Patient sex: M
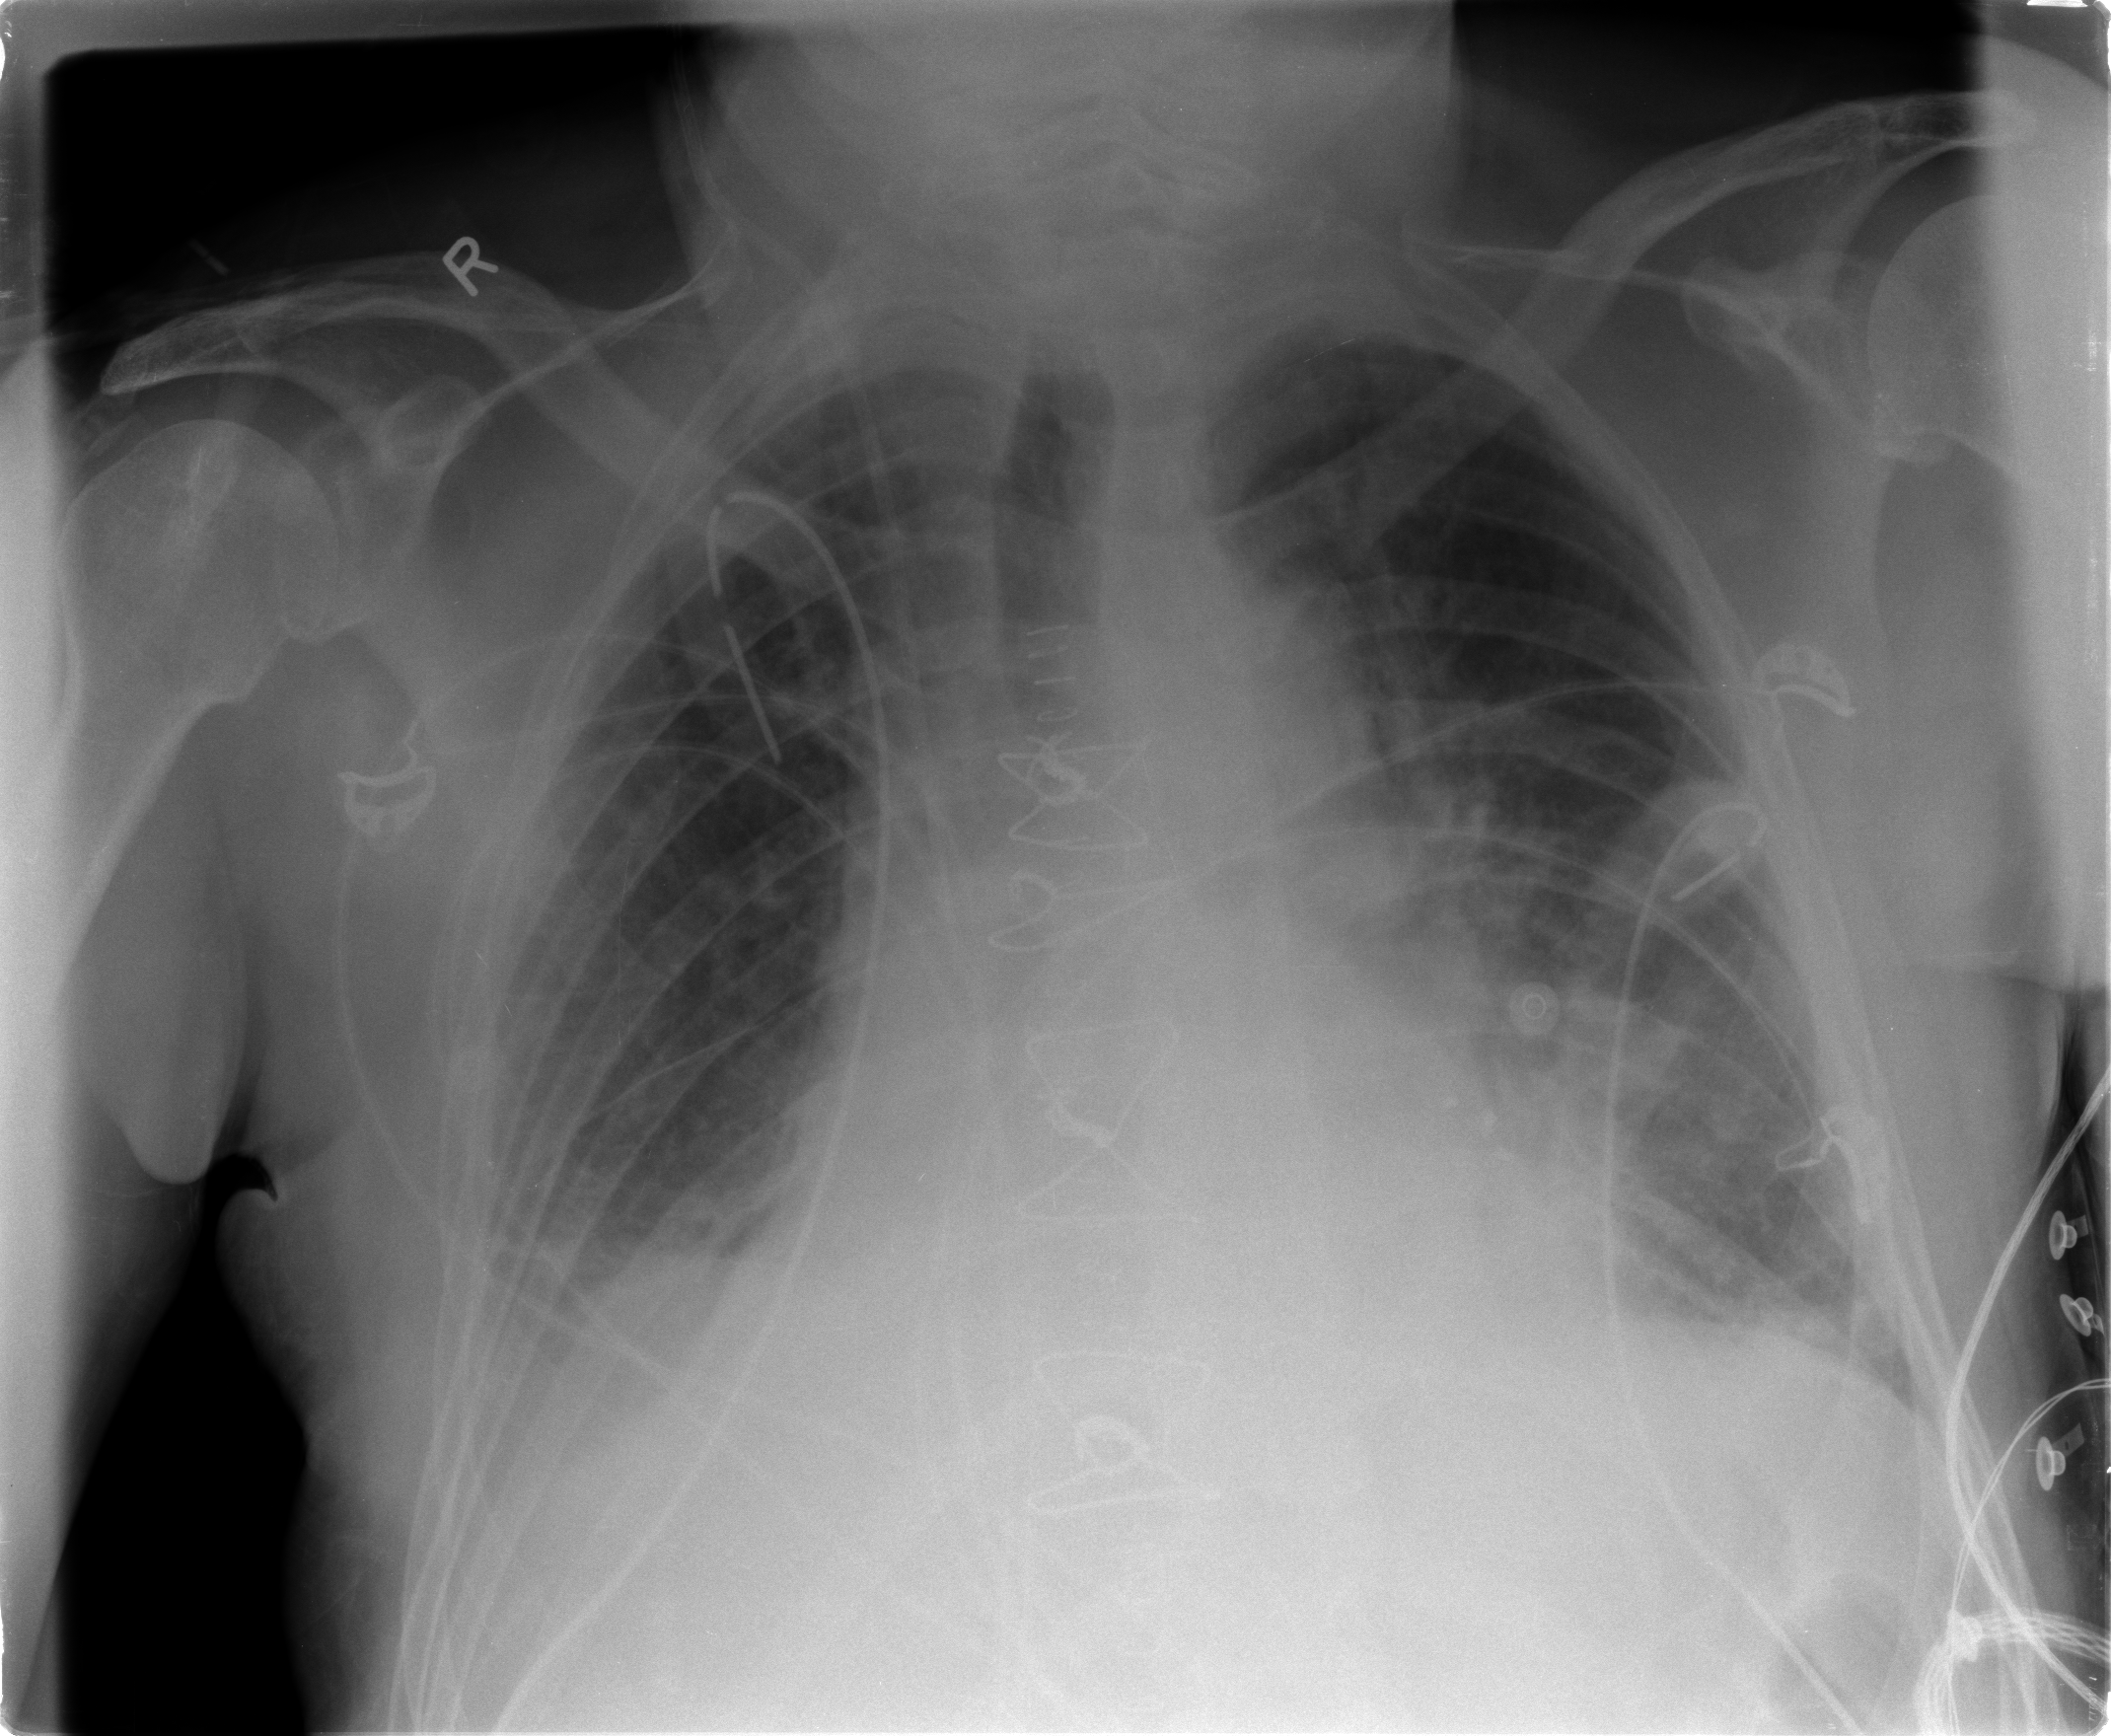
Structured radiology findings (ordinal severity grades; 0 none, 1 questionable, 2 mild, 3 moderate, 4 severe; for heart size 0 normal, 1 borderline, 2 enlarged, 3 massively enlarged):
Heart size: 2
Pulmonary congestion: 1
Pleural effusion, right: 2
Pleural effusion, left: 0
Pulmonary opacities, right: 0
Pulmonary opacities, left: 0
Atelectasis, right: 2
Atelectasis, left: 2